Interaction volume radius: 10 \u00c5
Interaction volume height: 25 \u00c5
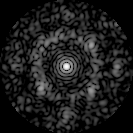
Disorder parameter: 0.6849